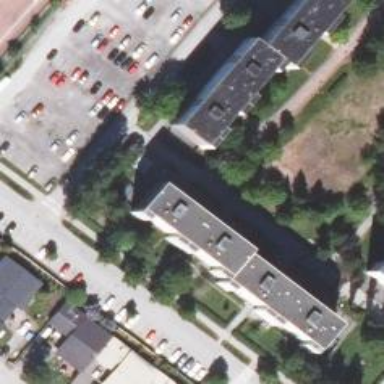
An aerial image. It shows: Street-side parking area.